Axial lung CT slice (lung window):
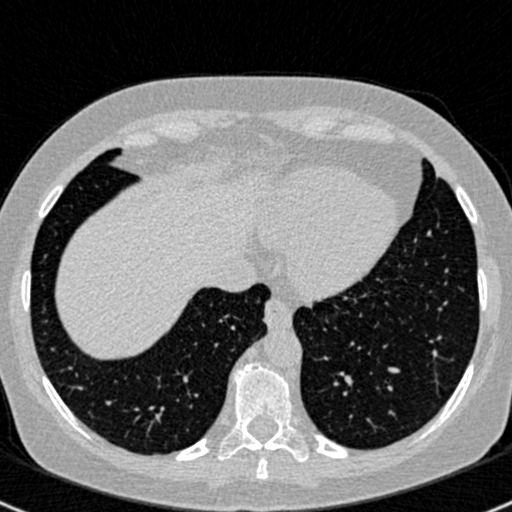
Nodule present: no